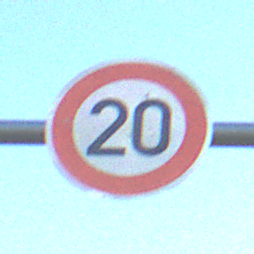
Verkehrszeichen: Geschwindigkeit20
Umgebung: Outdoor, Nature
Tageszeit: SunriseSunset
Wetter: Clear
Licht: Natural
Jahreszeit: NotSpecified
Kontrast: HighContrast